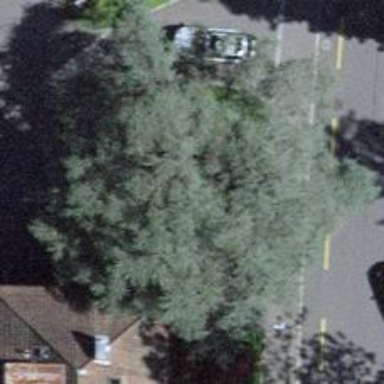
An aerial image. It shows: Evergreen tree with needle-leaved leaves.